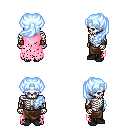
a pixel art fantasy rpg character, male body template, skeleton, pink tattered cape, robe skirt, white cyan princess hairstyle, leather bracers, black shoes, four views (front, back, left, right), 2x2 character sprite sheet, small pixel art, hard edges, no anti-aliasing